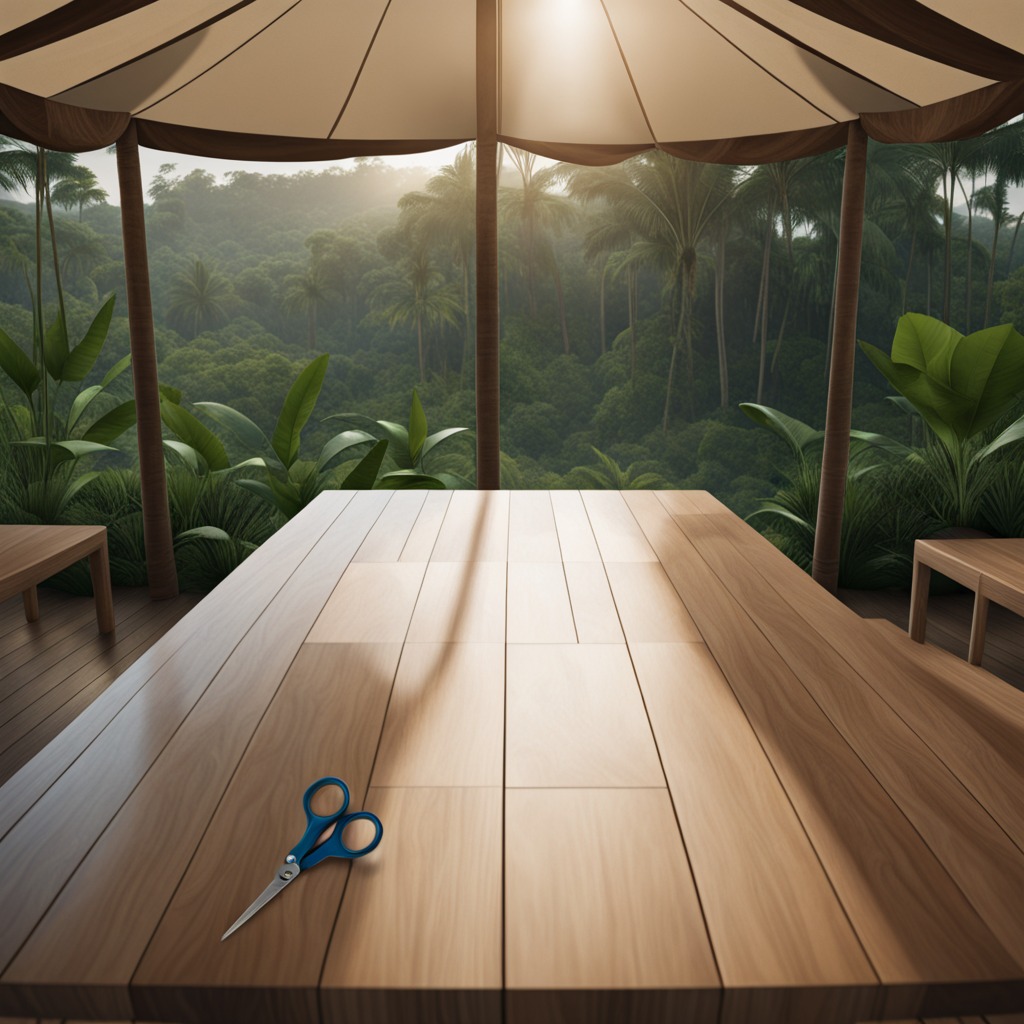
A scissor is lying on a clean wooden table inside a jungle field workshop tent humid ambient light worn but